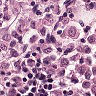
Metastatic tissue present: yes